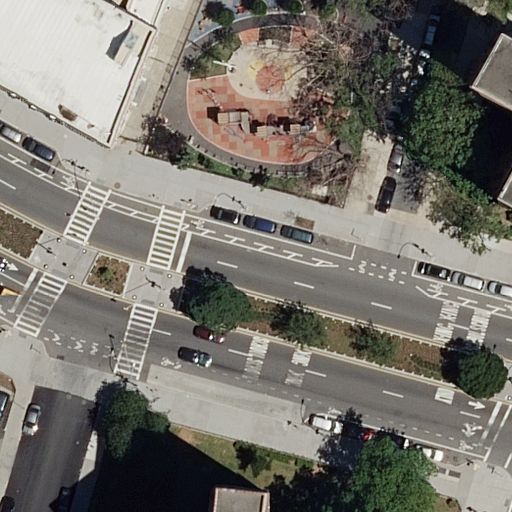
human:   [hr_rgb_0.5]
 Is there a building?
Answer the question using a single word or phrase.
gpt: yes

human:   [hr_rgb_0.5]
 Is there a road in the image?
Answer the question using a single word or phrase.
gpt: yes

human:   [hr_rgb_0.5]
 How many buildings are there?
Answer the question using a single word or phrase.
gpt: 3

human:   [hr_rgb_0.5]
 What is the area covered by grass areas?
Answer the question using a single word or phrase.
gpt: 1356m2

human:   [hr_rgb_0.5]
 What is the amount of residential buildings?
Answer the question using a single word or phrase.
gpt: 3

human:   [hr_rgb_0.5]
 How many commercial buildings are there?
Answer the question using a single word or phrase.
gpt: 0

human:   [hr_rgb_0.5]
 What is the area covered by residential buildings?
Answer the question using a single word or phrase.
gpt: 2690m2

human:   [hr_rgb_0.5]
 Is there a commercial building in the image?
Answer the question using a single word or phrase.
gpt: no

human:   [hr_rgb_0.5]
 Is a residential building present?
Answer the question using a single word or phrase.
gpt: yes

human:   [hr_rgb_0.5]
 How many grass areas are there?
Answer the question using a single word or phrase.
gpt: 3

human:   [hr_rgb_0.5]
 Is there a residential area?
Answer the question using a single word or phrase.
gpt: yes

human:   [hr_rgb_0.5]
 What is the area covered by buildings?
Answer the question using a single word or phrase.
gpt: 2690m2

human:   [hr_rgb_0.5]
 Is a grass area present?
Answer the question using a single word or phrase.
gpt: yes

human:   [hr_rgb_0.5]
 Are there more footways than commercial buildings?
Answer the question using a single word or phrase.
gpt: yes

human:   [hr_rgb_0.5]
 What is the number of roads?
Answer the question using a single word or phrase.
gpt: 16

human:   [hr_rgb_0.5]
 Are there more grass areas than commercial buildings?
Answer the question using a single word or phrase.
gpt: yes

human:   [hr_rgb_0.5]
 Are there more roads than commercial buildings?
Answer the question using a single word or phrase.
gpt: yes

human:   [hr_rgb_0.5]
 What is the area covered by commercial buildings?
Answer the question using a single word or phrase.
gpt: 0m2

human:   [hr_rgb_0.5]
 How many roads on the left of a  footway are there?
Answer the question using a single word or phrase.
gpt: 16

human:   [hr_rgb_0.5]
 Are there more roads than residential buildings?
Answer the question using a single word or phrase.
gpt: yes

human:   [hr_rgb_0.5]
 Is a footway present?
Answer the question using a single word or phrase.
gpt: yes

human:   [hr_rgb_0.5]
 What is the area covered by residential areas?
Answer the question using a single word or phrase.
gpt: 20412m2

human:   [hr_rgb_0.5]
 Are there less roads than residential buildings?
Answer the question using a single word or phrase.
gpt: no

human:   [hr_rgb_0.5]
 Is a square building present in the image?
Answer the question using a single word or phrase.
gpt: no

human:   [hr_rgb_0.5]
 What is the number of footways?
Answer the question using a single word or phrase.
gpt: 3

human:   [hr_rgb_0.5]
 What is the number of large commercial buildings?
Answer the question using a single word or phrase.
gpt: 0

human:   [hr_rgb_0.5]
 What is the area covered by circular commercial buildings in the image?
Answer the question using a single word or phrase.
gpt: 0m2

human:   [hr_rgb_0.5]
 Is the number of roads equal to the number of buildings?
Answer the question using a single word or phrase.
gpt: no

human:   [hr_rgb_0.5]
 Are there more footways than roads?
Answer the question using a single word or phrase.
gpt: no

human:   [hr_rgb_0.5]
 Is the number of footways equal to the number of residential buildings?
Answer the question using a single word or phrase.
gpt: yes

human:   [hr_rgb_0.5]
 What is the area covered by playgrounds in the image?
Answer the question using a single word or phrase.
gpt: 1464m2

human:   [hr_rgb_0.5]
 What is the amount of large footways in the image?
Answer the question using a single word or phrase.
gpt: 0

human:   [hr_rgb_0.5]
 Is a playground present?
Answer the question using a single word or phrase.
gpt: yes

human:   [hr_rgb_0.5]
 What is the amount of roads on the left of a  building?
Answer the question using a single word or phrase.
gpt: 16

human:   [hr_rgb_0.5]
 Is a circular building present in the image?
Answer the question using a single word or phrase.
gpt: no

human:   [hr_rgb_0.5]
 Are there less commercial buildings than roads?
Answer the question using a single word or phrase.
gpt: yes

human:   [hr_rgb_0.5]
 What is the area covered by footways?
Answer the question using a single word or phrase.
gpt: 251m2

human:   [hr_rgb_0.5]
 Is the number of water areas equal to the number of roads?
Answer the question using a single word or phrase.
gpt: no

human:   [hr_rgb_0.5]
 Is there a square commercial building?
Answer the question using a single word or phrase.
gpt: no

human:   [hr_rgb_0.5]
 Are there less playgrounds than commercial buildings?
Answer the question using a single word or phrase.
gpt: no

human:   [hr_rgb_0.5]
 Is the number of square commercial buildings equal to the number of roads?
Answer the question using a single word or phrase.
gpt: no

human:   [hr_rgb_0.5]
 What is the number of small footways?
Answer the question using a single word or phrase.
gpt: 3

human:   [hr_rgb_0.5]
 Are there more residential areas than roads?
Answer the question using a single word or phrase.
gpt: no

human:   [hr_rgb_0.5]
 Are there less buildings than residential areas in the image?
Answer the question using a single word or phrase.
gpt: no

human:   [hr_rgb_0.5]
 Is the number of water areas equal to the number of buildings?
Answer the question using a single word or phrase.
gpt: no

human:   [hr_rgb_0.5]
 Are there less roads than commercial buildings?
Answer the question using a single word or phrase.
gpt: no

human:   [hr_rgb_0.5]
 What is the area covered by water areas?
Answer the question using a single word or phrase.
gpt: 0m2

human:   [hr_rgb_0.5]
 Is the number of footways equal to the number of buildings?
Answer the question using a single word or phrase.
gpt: yes

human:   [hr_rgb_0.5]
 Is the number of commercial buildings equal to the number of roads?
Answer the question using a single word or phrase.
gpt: no

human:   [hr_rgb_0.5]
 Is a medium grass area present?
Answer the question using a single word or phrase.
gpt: no

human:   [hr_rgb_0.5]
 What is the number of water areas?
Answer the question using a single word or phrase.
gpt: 0

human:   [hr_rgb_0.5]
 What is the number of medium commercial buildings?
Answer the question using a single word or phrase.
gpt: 0

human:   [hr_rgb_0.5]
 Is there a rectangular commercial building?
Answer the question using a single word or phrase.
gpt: no

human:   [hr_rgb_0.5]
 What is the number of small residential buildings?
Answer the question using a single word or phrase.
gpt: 0

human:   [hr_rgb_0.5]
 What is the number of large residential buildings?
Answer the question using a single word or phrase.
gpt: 2

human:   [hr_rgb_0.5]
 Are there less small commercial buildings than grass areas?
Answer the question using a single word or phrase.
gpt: yes

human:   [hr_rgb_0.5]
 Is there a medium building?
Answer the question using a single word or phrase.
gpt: yes

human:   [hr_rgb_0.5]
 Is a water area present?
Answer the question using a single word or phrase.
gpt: no

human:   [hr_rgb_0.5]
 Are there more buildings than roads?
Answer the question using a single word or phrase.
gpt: no

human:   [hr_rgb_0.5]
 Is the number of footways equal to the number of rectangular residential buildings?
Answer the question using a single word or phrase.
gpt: no

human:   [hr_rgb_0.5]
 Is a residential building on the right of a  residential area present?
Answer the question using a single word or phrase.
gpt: yes

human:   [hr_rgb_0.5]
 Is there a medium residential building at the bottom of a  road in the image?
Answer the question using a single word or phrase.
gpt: no

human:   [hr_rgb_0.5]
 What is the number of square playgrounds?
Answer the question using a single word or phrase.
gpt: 0

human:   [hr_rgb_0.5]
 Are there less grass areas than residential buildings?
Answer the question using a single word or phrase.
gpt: no